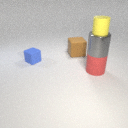
large brown rubber cube behind large red rubber cylinder